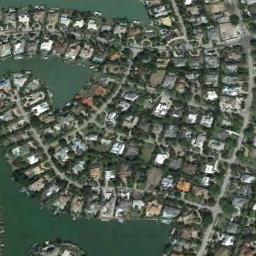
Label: dense_residential